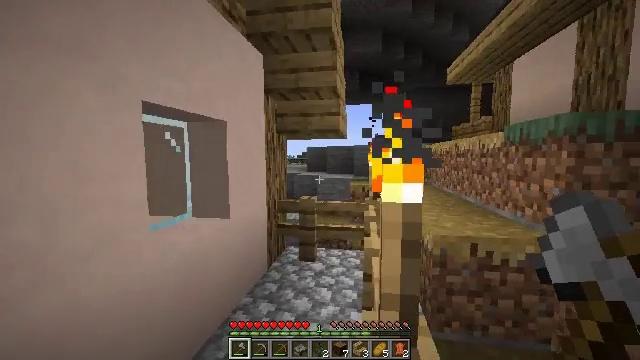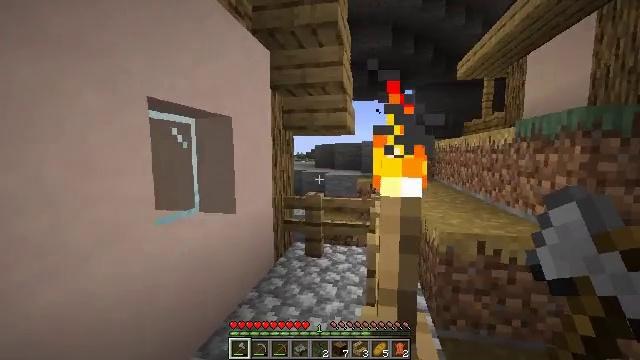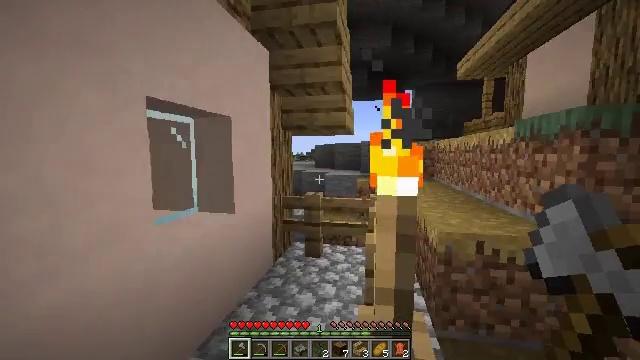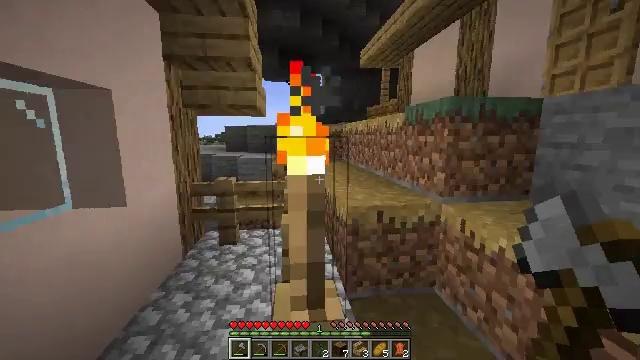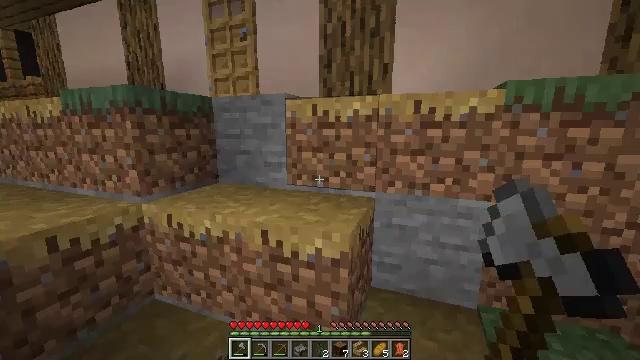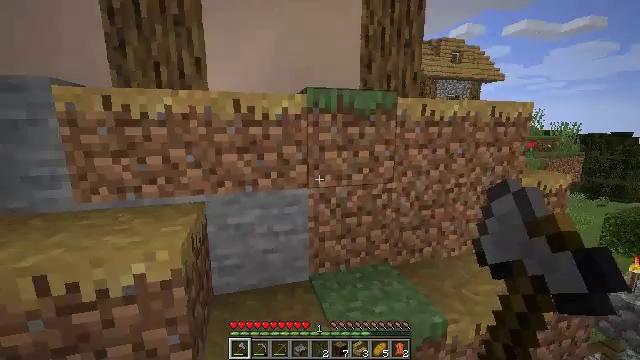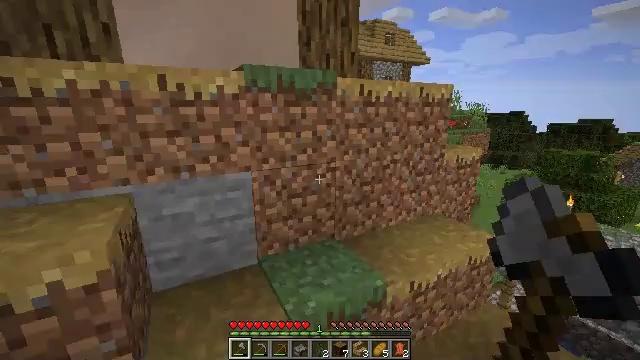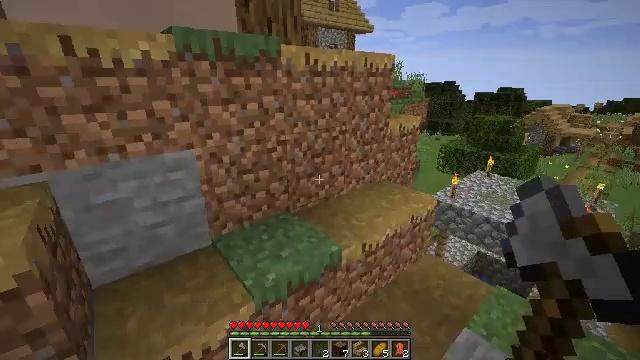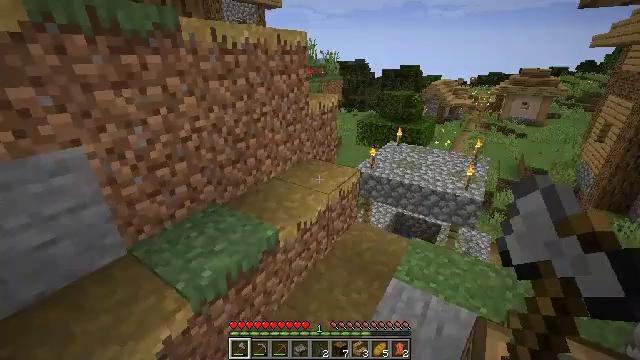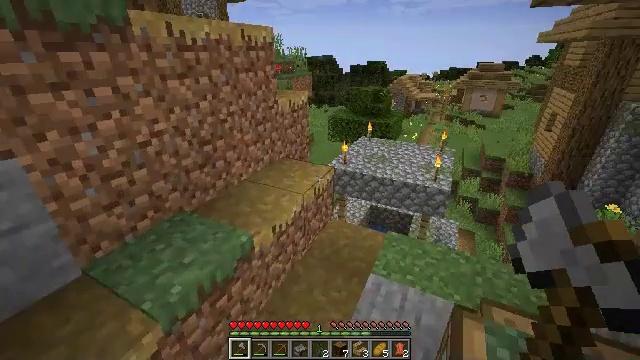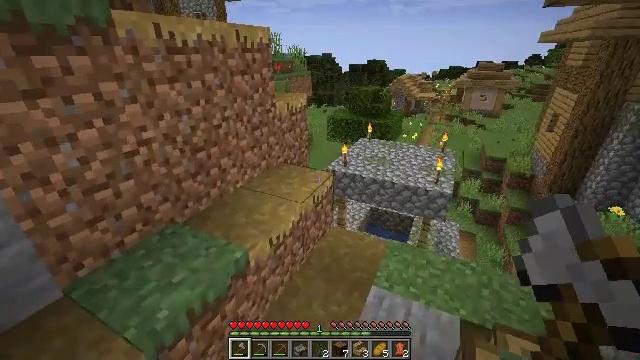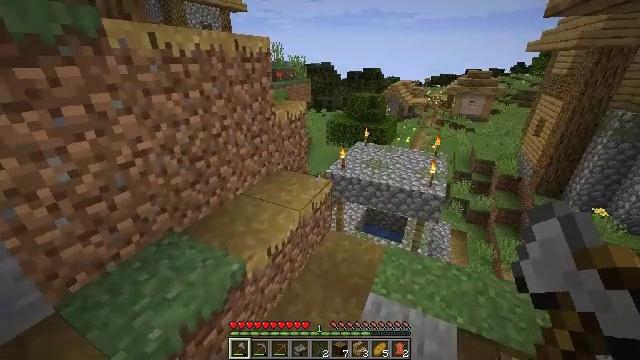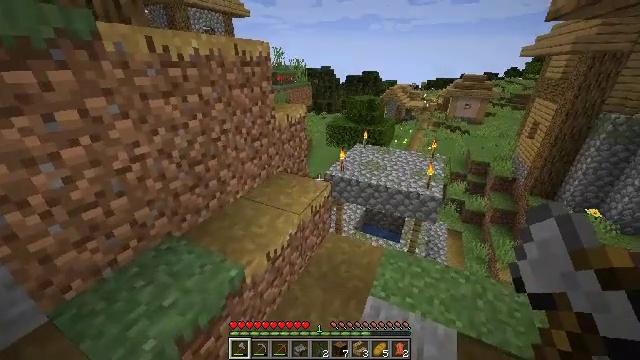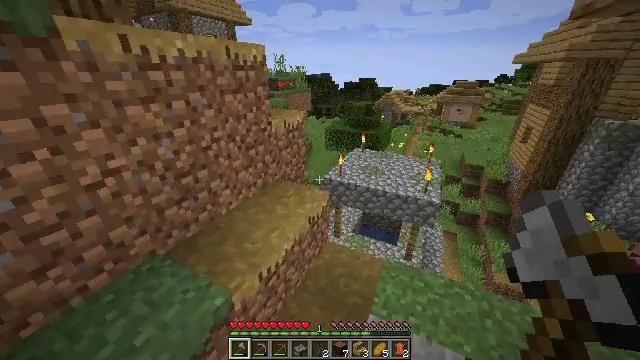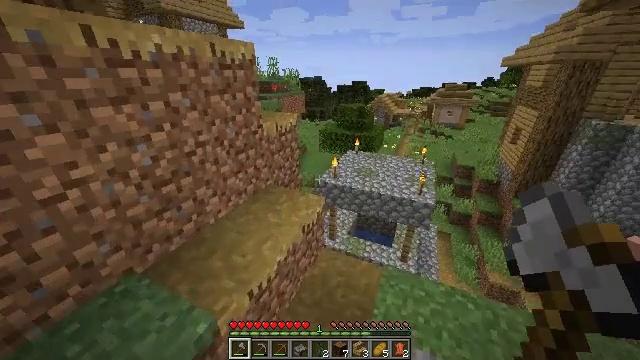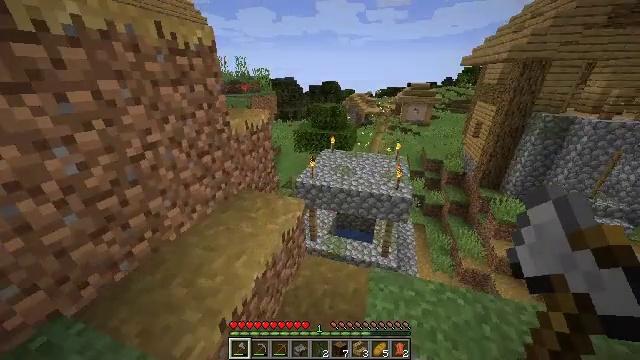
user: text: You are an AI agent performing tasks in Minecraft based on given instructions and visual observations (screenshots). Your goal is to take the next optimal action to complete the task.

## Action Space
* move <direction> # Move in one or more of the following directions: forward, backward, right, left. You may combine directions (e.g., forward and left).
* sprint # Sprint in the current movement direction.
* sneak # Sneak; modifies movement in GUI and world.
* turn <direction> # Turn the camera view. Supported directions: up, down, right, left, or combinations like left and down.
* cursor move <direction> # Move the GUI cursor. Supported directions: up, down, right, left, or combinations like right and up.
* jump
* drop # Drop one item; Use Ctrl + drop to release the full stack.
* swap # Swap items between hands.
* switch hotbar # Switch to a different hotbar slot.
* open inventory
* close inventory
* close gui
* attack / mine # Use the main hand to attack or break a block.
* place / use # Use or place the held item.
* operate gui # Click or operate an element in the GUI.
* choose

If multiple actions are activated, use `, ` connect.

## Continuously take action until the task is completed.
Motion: motion action
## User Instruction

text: Left click on the fletching table to mine it.
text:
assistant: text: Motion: turn left
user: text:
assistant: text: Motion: no_op
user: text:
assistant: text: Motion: turn right and down
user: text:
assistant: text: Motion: turn right and down
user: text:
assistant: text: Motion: turn right
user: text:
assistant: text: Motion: turn right and down
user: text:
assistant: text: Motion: turn right and down
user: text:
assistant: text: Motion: turn right and down
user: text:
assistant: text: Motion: move forward, turn right
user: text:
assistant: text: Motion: move forward, sprint
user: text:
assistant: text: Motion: move forward, sprint
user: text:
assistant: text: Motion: move forward, sprint
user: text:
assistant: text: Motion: move forward, sprint
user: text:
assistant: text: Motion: move forward, sprint, turn right
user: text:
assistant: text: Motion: move forward, sprint, turn right
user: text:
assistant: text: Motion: move forward, sprint, turn right
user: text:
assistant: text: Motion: move forward and move left, sprint, turn right
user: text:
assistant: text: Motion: move forward and move left, sprint
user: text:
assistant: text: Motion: move forward and move left, sprint, turn right and down
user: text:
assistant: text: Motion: move forward and move left, sprint, turn right and down
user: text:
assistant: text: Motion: move forward and move left, sprint
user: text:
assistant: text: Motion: move forward and move left, sprint
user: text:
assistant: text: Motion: move forward and move left, sprint
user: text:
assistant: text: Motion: turn right and up
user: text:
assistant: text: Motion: turn right and up
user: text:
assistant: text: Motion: move right, turn right and up
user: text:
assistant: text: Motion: move right, turn right and up
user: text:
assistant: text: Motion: move right
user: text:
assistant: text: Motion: move right
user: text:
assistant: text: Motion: move right